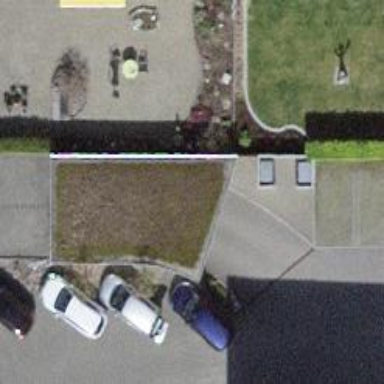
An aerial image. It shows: Parking entrance.